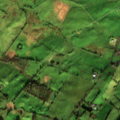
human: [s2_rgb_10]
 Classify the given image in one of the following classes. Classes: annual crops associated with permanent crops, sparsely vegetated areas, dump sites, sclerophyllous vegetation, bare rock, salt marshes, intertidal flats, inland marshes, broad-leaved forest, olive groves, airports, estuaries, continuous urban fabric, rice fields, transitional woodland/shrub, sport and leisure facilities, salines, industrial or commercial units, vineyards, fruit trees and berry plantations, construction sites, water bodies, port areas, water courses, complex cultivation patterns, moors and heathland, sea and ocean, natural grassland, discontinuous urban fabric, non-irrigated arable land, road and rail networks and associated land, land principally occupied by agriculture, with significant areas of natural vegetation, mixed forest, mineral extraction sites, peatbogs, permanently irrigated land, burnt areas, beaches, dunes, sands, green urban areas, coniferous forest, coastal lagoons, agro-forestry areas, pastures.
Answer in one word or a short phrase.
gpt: pastures